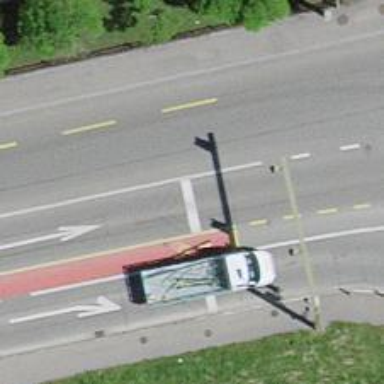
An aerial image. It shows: Residential road with advisory cycle lane.